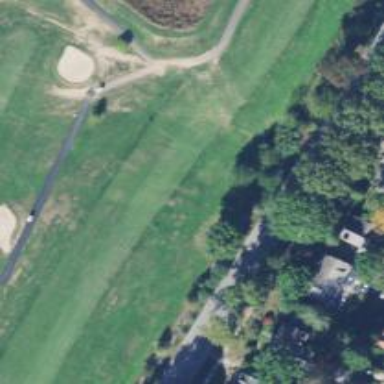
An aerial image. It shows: Golf fairway surrounded by grass.